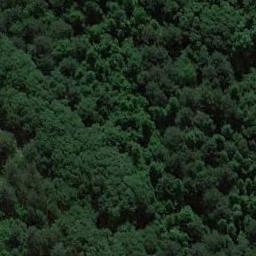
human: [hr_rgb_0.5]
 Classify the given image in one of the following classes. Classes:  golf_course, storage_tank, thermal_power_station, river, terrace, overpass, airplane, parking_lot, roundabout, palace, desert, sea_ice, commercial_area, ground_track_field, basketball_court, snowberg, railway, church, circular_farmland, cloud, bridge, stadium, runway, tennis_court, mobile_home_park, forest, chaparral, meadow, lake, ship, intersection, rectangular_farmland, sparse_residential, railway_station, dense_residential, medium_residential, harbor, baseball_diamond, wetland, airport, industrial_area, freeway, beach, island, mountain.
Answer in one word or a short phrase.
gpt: forest